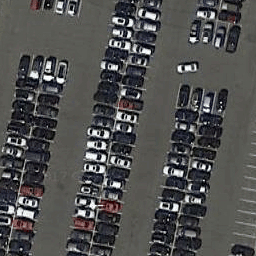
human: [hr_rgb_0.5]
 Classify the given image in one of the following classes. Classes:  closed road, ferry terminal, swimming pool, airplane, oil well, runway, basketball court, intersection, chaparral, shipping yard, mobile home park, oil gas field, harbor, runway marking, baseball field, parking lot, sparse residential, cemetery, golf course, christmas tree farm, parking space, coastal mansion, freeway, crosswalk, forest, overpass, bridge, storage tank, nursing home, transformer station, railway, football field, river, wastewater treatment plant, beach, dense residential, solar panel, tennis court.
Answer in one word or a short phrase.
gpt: parking lot